Interaction volume radius: 5 \u00c5
Interaction volume height: 30 \u00c5
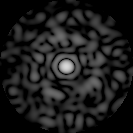
Disorder parameter: 0.8427